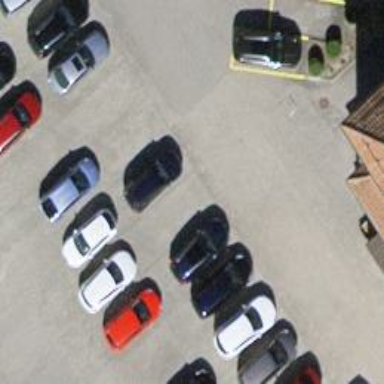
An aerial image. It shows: Parking area.